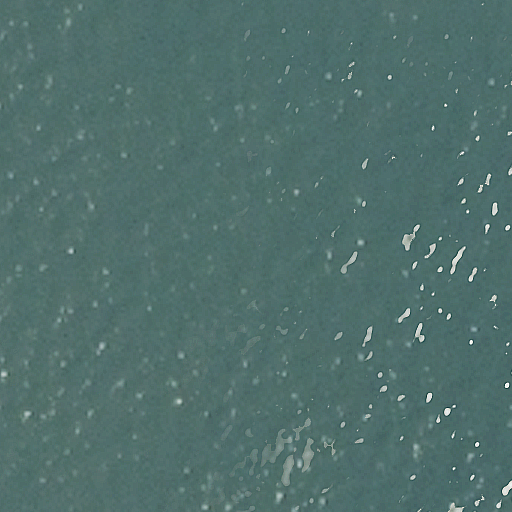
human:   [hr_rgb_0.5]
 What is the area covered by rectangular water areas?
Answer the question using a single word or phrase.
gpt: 10603m2

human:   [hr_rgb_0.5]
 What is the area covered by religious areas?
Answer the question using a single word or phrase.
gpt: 0m2

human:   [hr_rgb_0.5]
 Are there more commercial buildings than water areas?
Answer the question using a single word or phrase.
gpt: no

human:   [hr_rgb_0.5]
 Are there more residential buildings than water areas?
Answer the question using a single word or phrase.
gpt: no

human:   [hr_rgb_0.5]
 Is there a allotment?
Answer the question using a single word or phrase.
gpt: no

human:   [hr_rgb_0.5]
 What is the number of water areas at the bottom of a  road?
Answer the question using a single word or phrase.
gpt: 0

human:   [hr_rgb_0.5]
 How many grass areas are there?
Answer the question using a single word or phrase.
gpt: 0

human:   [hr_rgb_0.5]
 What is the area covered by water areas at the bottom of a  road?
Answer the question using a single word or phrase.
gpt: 0m2

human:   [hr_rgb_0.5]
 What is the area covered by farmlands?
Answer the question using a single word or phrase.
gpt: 0m2

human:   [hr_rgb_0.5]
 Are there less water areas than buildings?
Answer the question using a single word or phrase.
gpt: no

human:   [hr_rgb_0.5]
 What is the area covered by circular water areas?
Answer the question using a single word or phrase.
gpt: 0m2

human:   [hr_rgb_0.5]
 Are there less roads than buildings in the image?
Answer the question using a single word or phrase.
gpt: no

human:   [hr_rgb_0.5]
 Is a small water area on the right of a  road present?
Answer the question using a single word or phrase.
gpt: no

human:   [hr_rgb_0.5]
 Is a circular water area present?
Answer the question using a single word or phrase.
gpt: no

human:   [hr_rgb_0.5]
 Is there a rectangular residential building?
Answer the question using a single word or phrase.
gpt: no

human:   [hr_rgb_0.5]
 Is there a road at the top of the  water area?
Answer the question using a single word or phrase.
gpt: no

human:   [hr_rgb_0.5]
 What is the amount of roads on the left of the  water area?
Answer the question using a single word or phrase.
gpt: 1

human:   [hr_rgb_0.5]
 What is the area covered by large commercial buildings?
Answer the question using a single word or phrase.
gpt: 0m2

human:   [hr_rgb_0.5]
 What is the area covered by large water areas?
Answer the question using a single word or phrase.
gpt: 10603m2

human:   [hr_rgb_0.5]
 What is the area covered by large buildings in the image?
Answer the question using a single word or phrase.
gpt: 0m2

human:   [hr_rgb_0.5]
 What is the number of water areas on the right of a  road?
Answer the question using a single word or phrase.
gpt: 0

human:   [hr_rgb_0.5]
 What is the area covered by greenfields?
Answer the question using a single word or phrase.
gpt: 0m2

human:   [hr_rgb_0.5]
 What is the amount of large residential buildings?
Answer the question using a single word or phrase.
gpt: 0

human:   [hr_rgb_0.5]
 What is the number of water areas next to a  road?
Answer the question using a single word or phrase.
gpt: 1

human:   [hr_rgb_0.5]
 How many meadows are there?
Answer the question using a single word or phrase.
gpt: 0

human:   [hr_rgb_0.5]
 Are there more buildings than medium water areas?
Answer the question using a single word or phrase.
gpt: no

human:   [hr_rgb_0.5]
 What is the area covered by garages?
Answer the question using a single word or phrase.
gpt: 0m2

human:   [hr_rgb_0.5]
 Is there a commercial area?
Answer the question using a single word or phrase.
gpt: no

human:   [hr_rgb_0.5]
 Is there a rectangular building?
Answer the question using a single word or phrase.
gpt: no

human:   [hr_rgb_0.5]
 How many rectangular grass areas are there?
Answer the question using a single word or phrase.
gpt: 0

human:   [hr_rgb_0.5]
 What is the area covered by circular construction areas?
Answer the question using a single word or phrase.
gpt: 0m2

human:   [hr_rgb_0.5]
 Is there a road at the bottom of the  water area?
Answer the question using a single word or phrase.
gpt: no

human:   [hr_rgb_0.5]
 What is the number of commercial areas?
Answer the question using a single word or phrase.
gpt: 0

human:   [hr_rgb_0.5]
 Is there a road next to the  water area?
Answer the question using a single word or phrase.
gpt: yes

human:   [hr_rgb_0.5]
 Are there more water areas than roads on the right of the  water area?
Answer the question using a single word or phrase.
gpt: yes

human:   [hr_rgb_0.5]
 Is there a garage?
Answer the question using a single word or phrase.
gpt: no